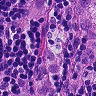
Metastatic tissue present: yes